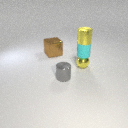
small gray metal cylinder in front of small yellow metal sphere